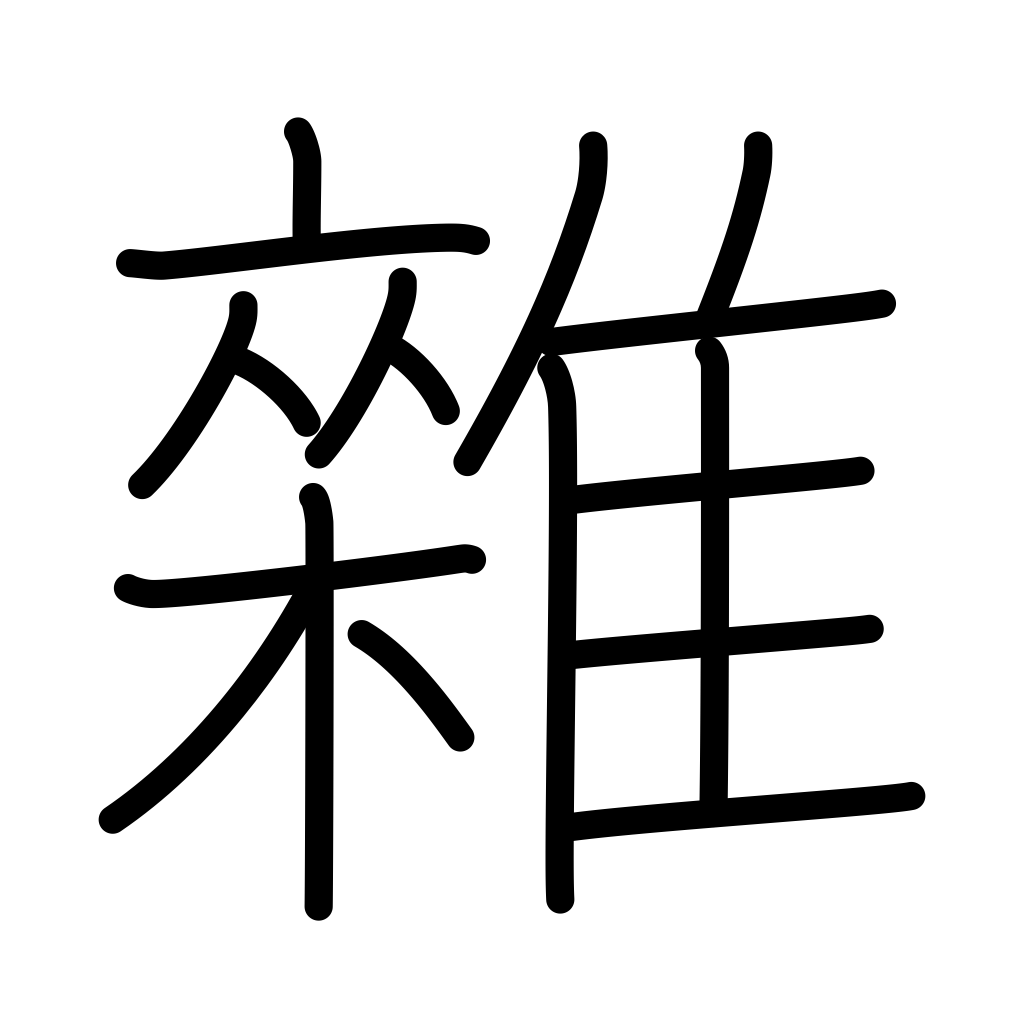
Meaning: mixed, blended, mix, mingle